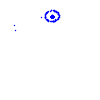
Particle: proton